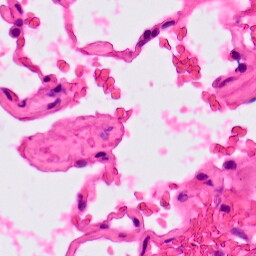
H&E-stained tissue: Lung